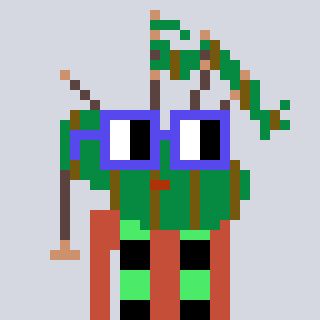
a pixel art character with square blue glasses, a bagpipe-shaped head and a rust-colored body on a cool background